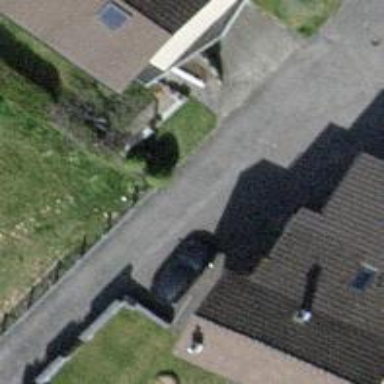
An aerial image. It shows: Living street.